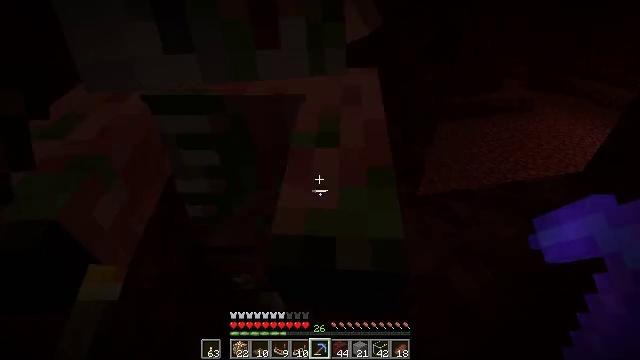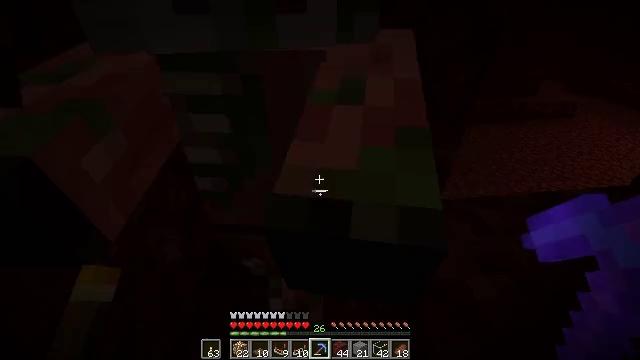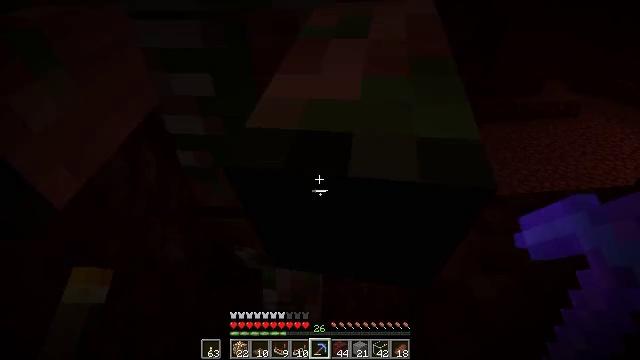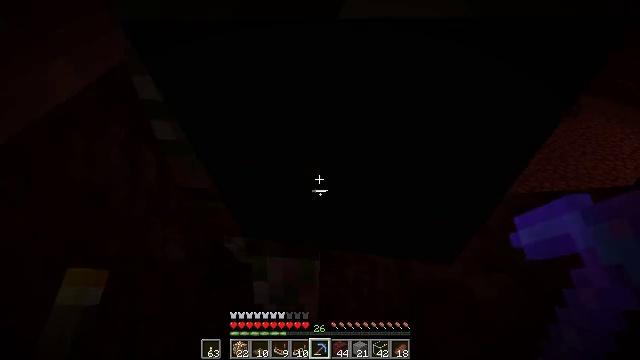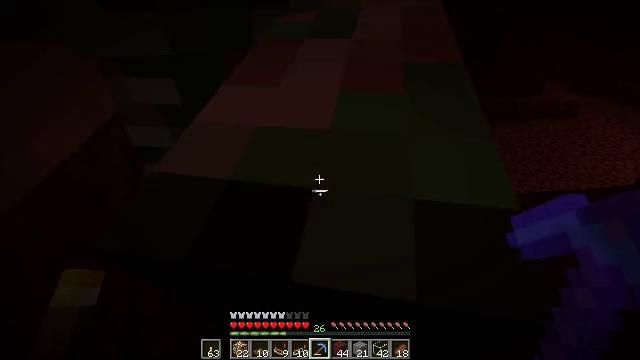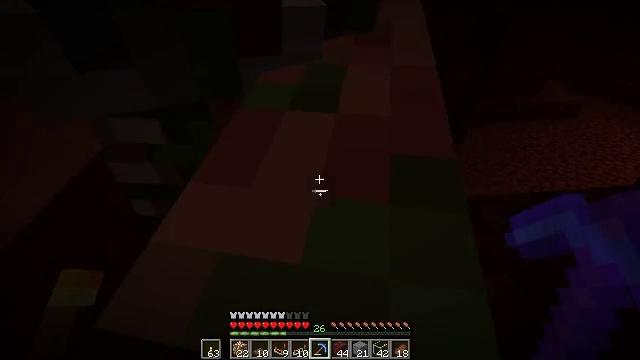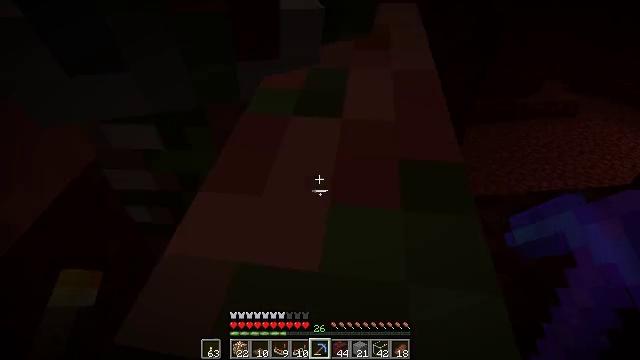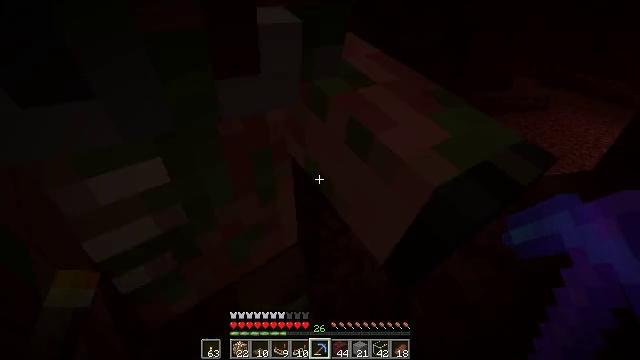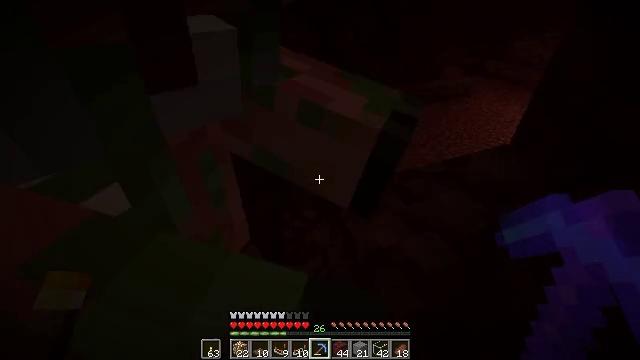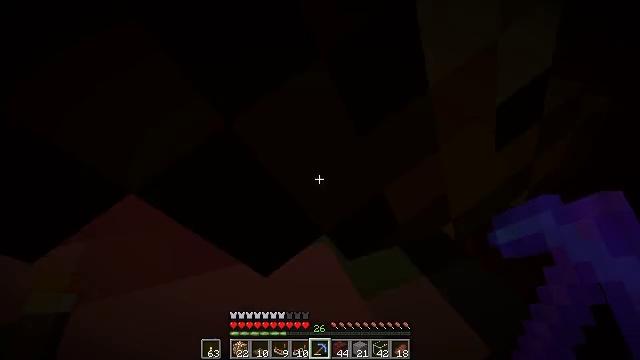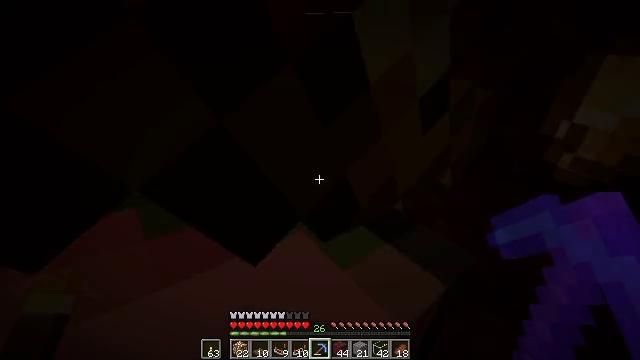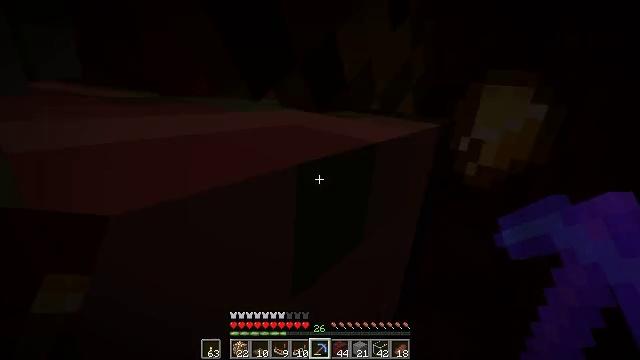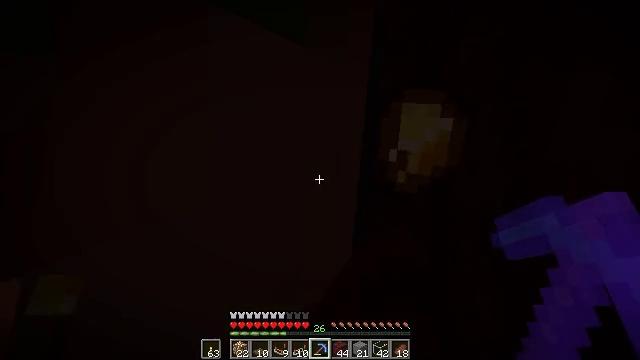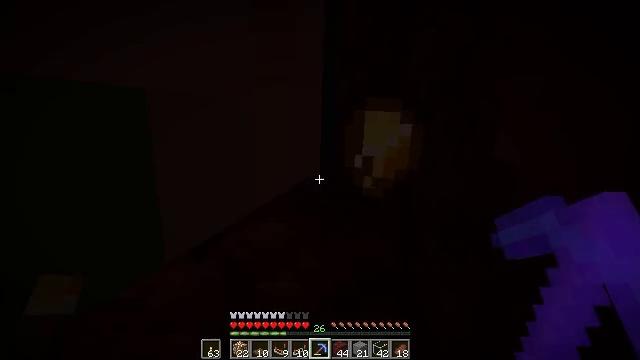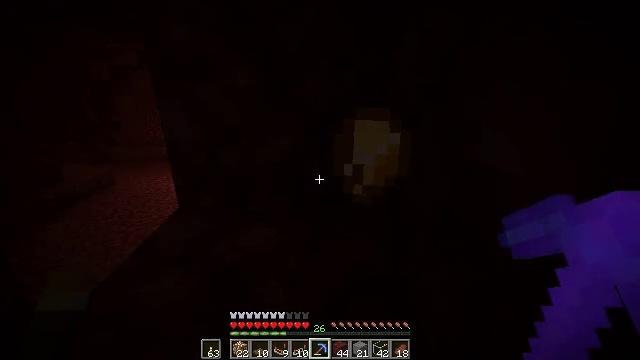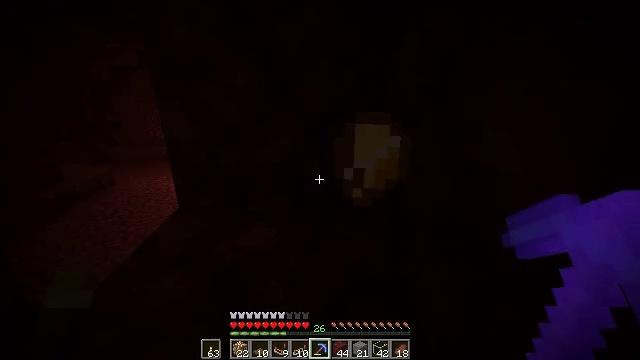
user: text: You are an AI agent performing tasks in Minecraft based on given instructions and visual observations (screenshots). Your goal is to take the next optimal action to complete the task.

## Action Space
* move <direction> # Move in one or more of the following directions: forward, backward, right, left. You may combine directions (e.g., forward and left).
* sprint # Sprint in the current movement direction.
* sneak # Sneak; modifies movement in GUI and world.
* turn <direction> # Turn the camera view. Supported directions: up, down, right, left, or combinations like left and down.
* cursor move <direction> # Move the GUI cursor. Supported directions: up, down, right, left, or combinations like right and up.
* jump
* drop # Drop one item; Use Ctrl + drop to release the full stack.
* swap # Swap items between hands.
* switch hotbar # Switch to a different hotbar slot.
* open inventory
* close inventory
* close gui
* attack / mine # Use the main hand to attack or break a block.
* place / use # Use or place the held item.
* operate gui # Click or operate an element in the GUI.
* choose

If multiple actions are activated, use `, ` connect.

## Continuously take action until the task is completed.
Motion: motion action
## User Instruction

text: Drop a red wool.
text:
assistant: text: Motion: turn left
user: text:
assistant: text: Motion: no_op
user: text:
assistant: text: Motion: no_op
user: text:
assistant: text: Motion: no_op
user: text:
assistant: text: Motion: no_op
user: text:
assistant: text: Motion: no_op
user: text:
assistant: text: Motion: turn right
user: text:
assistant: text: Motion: turn right
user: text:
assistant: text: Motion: turn right and up
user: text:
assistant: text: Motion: turn right and up
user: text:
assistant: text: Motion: turn right and up
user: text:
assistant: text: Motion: turn right and up
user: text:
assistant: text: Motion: turn right and up
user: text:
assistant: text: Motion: turn right
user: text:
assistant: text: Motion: no_op
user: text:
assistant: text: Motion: no_op
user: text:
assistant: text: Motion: open inventory
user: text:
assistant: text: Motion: open inventory
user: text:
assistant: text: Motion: open inventory
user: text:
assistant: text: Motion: no_op
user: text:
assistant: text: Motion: no_op
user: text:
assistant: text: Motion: no_op
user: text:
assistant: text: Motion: no_op
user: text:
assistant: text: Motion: no_op
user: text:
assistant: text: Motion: no_op
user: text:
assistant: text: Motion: cursor move right
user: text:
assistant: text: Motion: cursor move right and down
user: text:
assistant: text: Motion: cursor move right
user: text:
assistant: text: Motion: no_op
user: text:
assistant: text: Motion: no_op